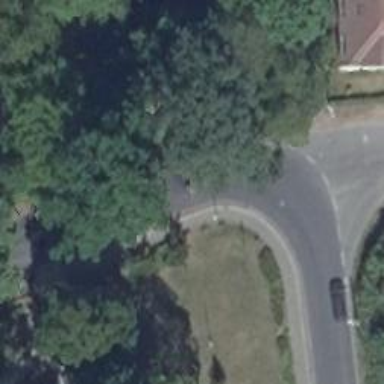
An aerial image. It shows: Footway along the road.